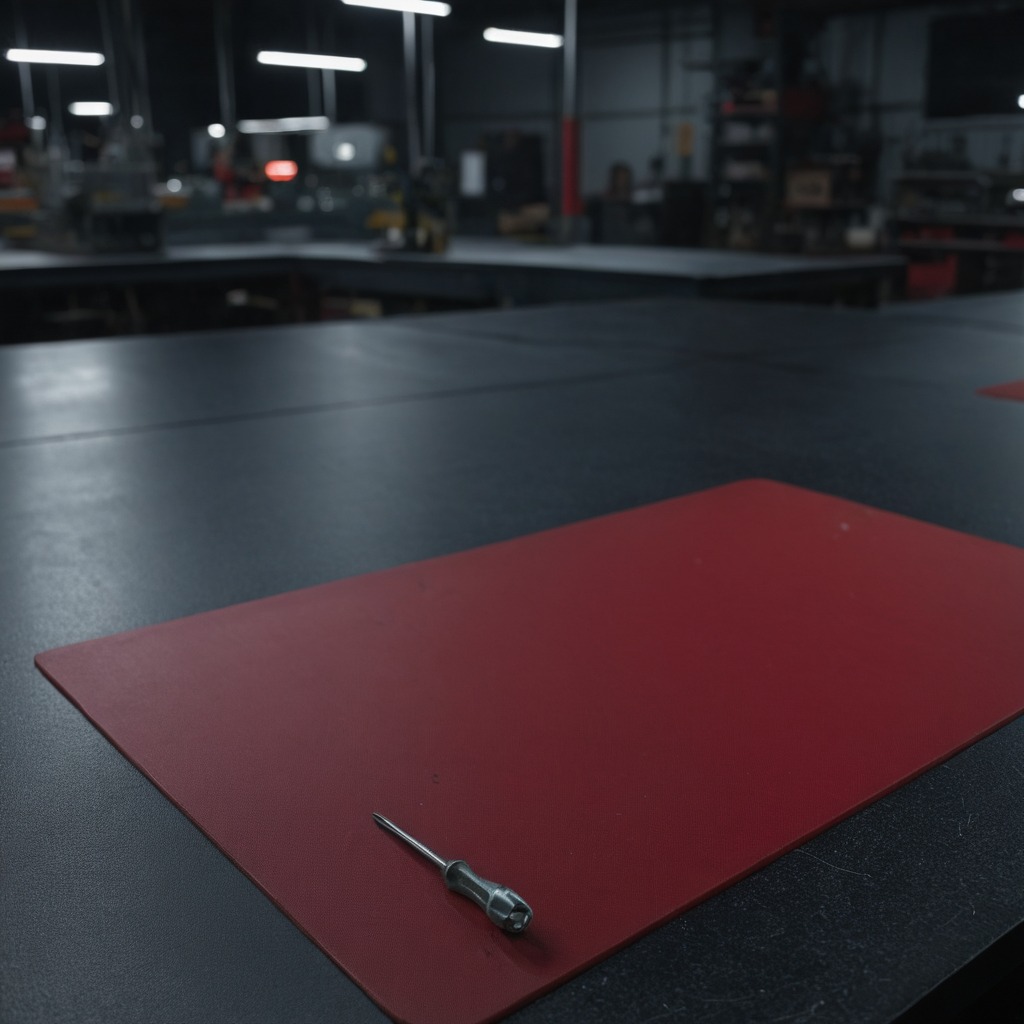
A screwdriver is lying on a clean granite tabletop covered with a red rubber mat inside a workshop at night dim ambient light soft shadows worn but beneath the mat